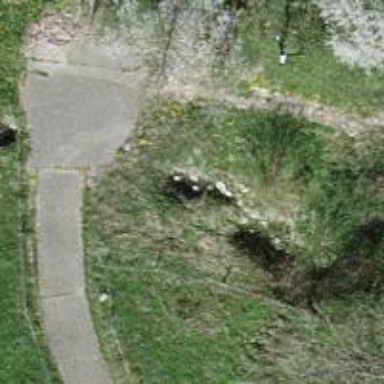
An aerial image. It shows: Culvert tunnel.